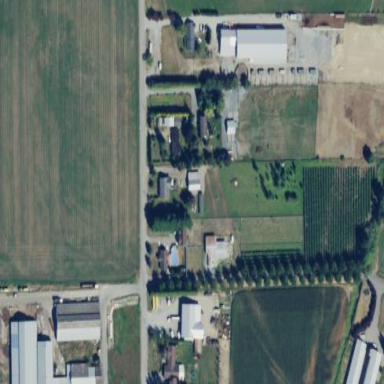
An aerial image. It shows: Farmyard area.